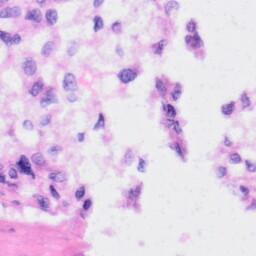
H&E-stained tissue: Liver